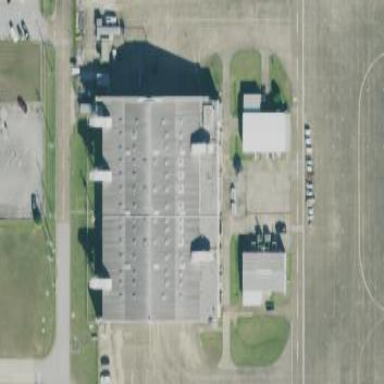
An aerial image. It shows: Hangar building.